Question: I have a Firebase document "coupon" that has 2 fields inside: an array of strings and an integer as seen below

Currently if a user clicks on a button to get a coupon, it will remove the 0 index at Firebase and show that removed array as coupon code in a Text widget, but if two or more users click on the button at the same time they all get the same string from the array.
This is my button on click code currently:
'''
try {
await FirebaseFirestore.instance
.runTransaction((transaction) async {
DocumentReference
couponCollectionReference =
FirebaseFirestore.instance
.collection('coupons')
.doc(widget.couponNumber);
DocumentReference userCollectionReference =
FirebaseFirestore.instance
.collection('users')
.doc(getUserID());
setState(() {
couponTitle = couponCode[0];
couponBlur = 0.0;
isButtonWorking = false;
});
transaction
.update(couponCollectionReference, {
'coupon_code': FieldValue.arrayRemove(
[couponCode[0]]),
});
transaction
.update(couponCollectionReference, {
'coupons_available':
FieldValue.increment(-1),
});
transaction
.update(userCollectionReference, {
'current_points':
FieldValue.increment(-100),
});
await screenshotController
.capture(
pixelRatio: 2,
delay: Duration(milliseconds: 20))
.then((capturedImage) async {
ShowCapturedWidget(
context, capturedImage!);
}).catchError((onError) {
print(onError);
});
});
} catch (e)
'''
Are transactions the way to go and I'm just not implementing them right or am I using a totally wrong approach ?
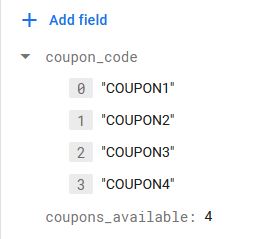
Answer: In order for the 'coupon' document to be considered part of the transaction, you have to read it from the database through the 'transaction' object (and use the value of 'coupons' from there).
In your code that'd be something like this:
'''
await FirebaseFirestore.instance
.runTransaction((transaction) async {
DocumentReference
couponCollectionReference =
FirebaseFirestore.instance
.collection('coupons')
.doc(widget.couponNumber);
DocumentSnapshot couponDoc = await transaction.get(couponCollectionReference); //
couponCode = (couponDoc.data() as Map<String, dynamic>)['coupons'];
...
'''